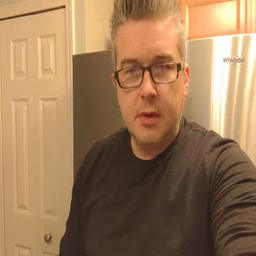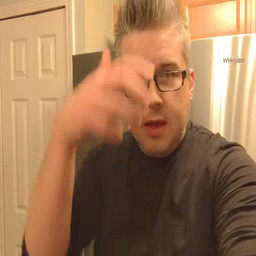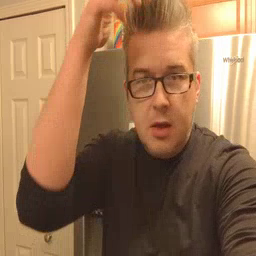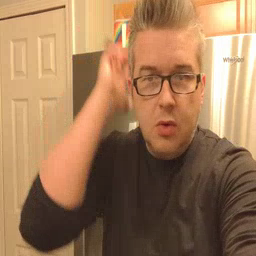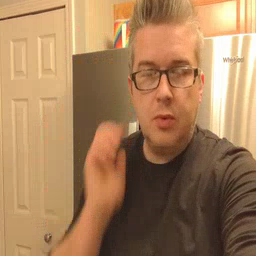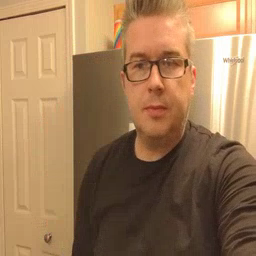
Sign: lion